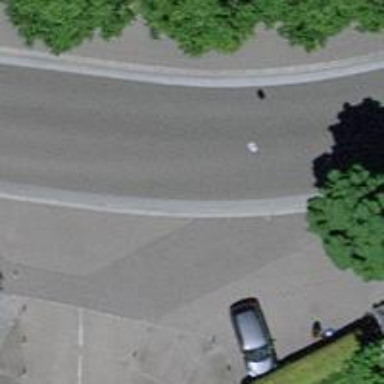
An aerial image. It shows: Residential road with asphalt surface and separate sidewalk.